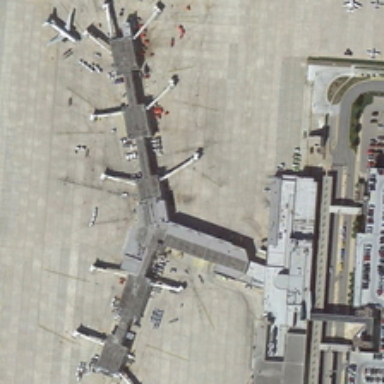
Several planes are parked in an airport with a parking lot .